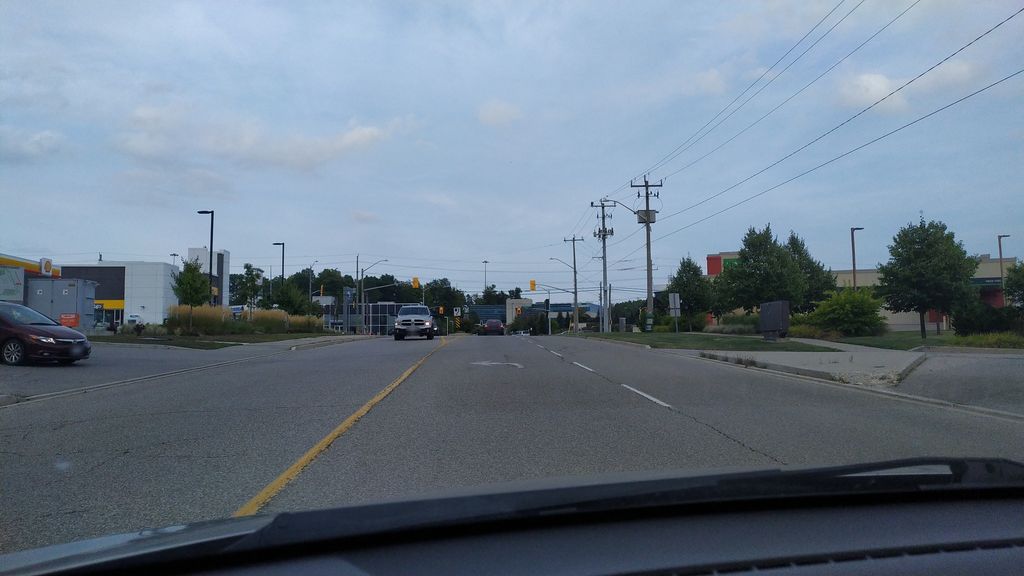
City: kitchener-waterloo